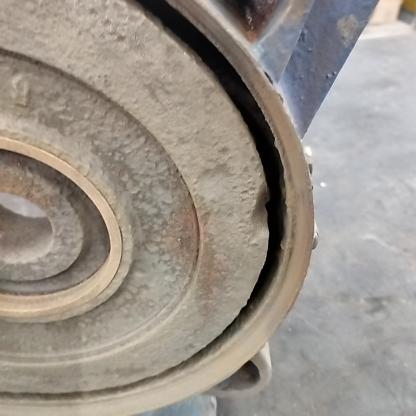
Klasa: inne